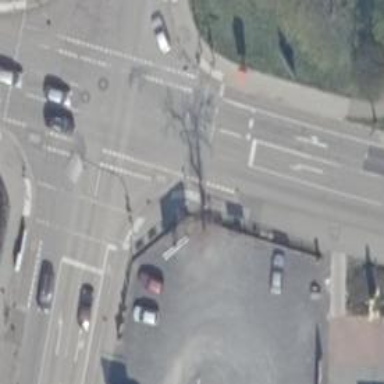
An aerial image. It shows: Road crossing with traffic signals.